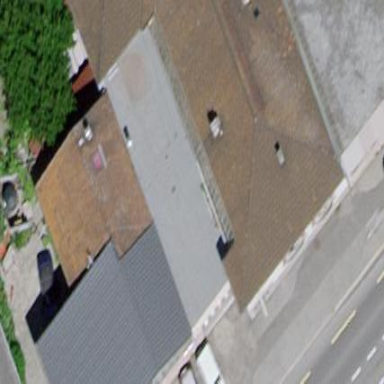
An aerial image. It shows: Industrial building.